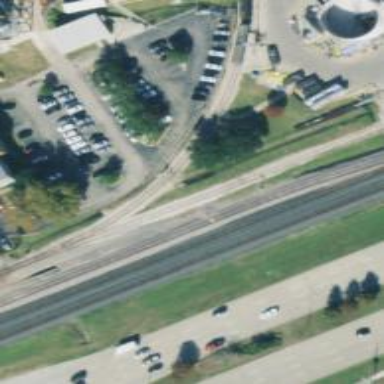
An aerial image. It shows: Wedge is used for the railway derail.